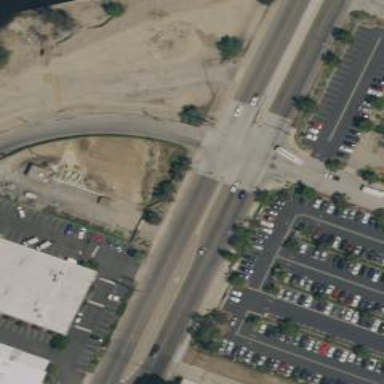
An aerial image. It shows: Secondary link road.